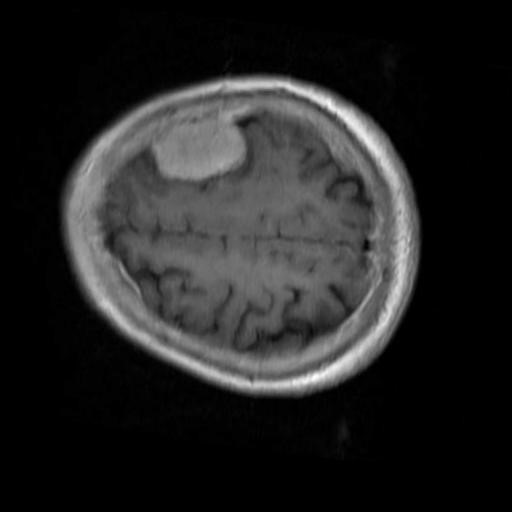
Label: brain_menin